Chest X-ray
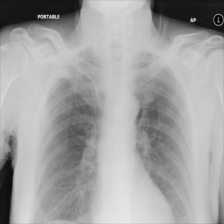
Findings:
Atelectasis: negative
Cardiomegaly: negative
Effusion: negative
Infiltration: negative
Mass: negative
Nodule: negative
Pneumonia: negative
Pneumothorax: negative
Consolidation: negative
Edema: negative
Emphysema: negative
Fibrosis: negative
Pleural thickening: negative
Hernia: negative